Interaction volume radius: 5 \u00c5
Interaction volume height: 20 \u00c5
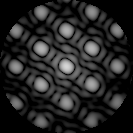
Disorder parameter: 0.0809